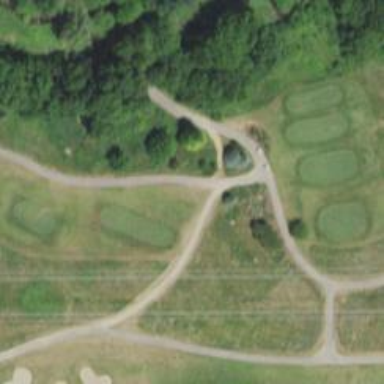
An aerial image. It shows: Service road designated as golf cart path.